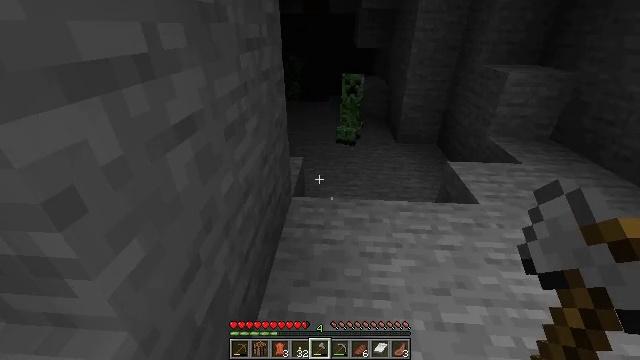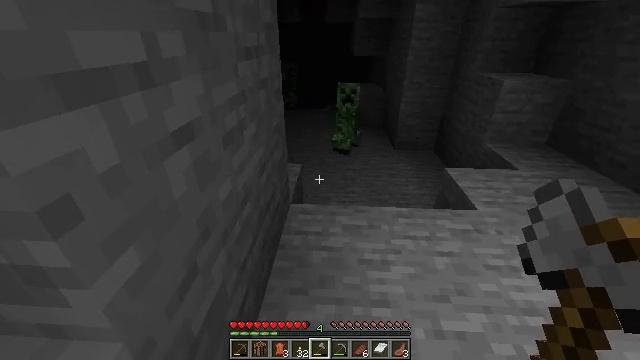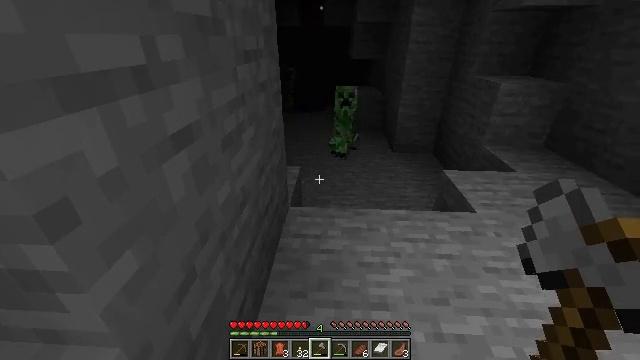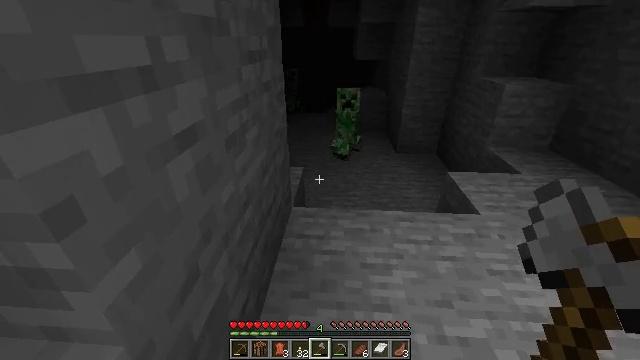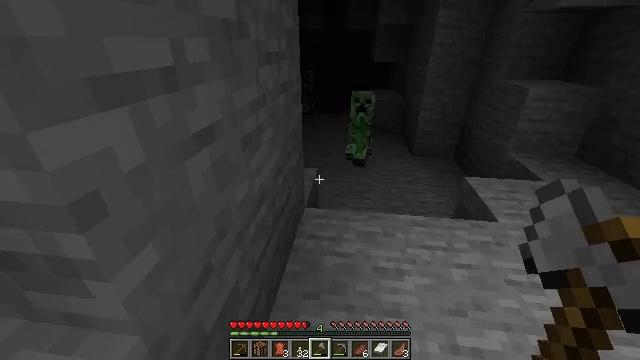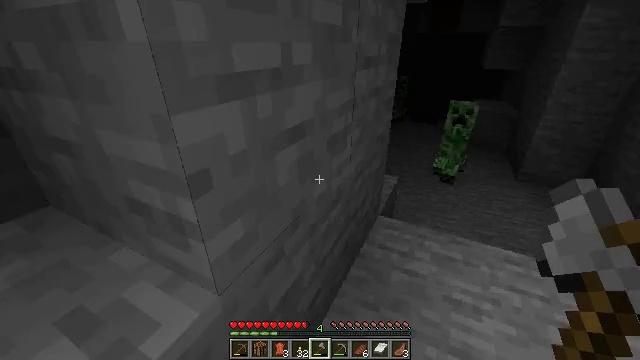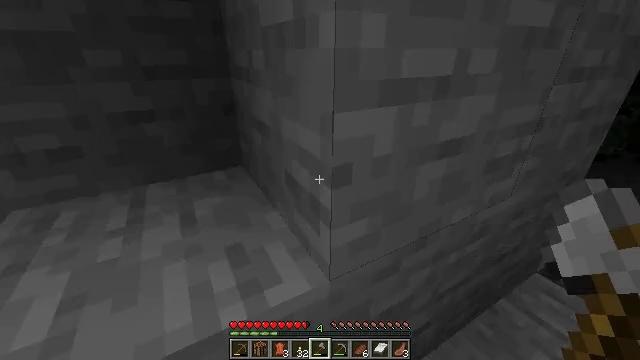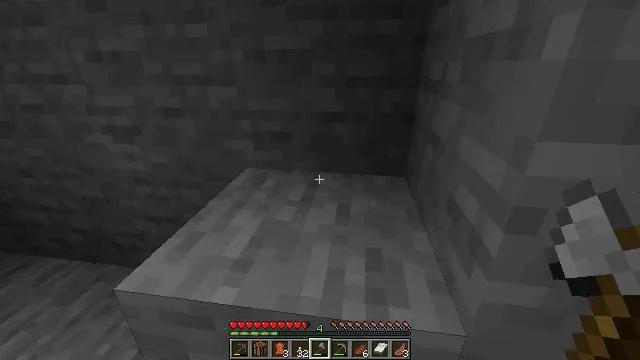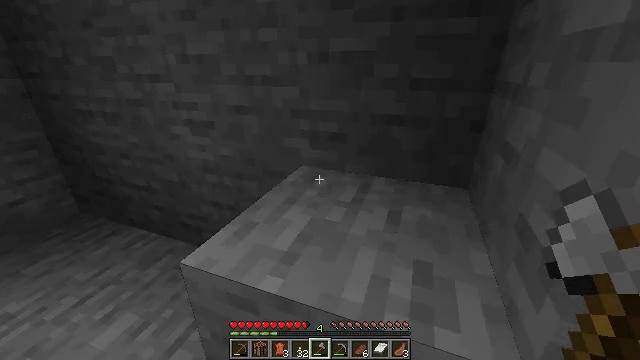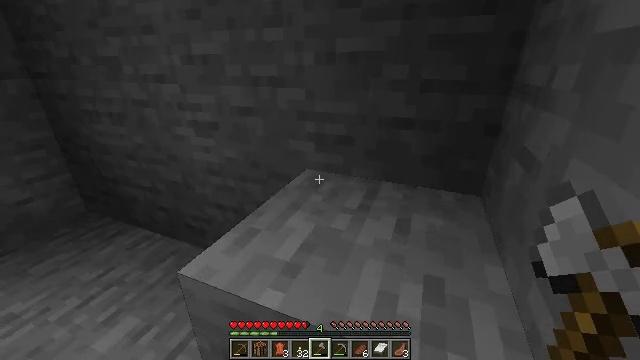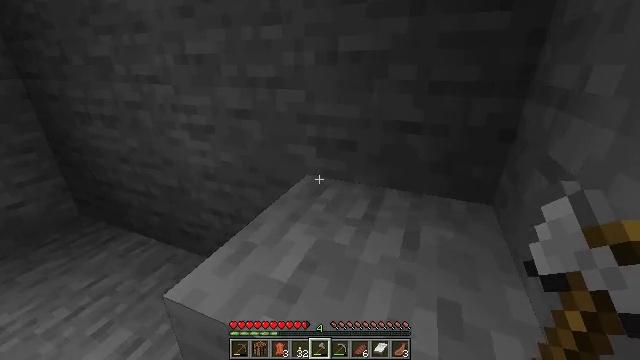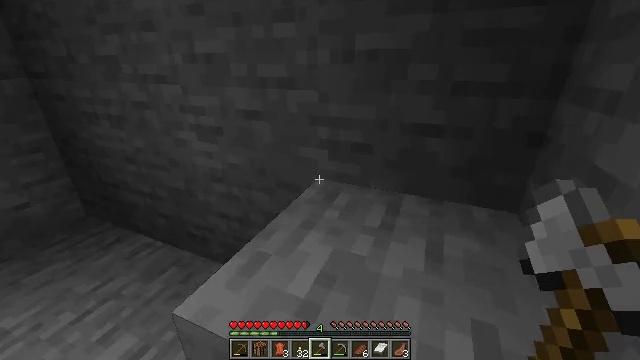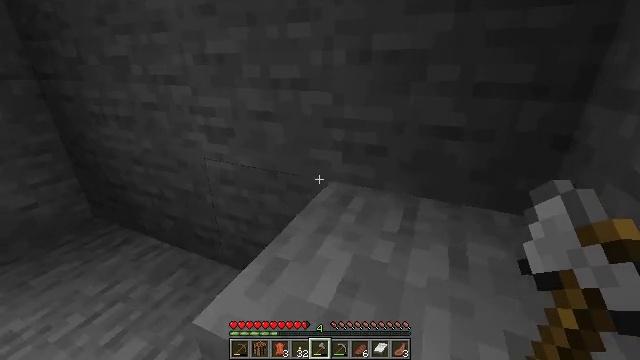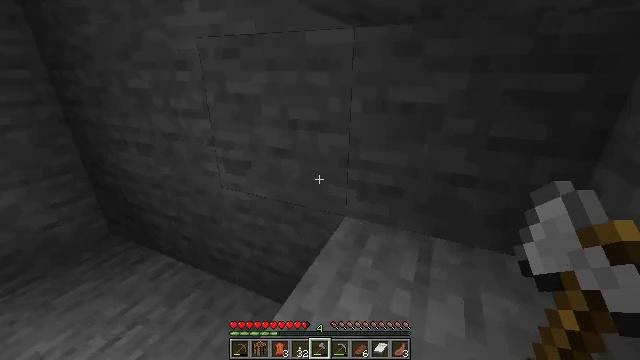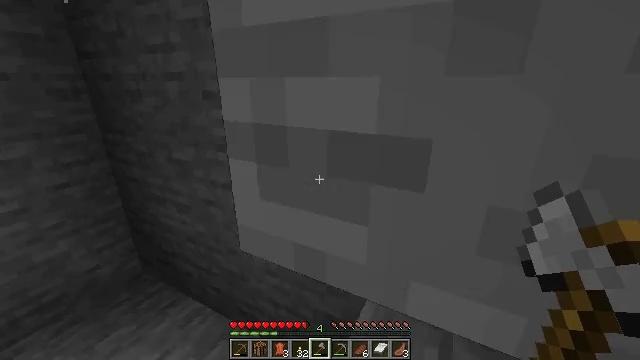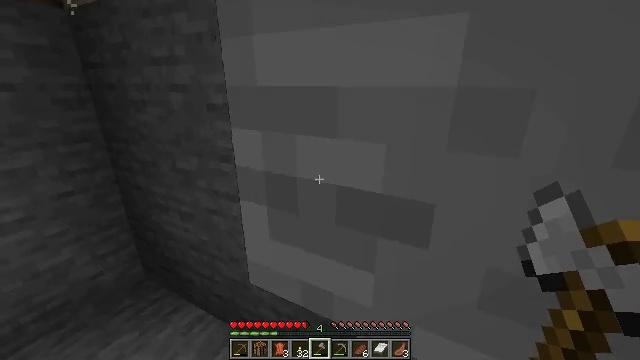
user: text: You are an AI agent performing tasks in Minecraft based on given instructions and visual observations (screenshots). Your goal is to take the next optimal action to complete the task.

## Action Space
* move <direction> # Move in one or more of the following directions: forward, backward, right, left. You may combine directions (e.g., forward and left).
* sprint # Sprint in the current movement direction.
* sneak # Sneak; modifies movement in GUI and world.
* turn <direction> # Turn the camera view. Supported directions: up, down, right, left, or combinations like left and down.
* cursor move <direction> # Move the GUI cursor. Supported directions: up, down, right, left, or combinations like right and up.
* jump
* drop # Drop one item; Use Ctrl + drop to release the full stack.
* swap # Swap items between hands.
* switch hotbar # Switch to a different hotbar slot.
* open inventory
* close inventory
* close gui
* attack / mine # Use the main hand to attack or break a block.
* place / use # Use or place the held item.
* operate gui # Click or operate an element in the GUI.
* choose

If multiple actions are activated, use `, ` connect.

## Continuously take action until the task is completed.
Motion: motion action
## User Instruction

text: Break the dirt block.
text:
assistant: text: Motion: turn up
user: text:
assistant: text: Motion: no_op
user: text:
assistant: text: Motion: no_op
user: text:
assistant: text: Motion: turn left
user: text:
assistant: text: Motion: turn left
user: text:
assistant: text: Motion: turn left and up
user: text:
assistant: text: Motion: turn left and up
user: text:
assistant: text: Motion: turn left
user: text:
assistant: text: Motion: move forward, turn left
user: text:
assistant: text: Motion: move forward
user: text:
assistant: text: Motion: move forward
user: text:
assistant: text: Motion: move forward
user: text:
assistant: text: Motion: move forward, turn left, jump
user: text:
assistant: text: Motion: move forward, turn left and up, jump
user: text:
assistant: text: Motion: move forward, jump
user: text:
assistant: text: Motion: move forward, jump
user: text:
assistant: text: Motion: move forward, turn right and up, jump
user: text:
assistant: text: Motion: move forward, turn right and up, jump
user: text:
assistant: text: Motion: move forward, turn right and up, jump
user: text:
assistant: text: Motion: move forward, turn right, jump
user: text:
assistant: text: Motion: move forward, turn right
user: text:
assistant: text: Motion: move forward, turn right
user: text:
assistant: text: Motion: move forward, turn right
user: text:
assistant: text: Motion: turn right
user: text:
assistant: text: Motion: turn right
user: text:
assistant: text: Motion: no_op
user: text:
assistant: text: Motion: no_op
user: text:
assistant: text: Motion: no_op
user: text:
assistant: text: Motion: turn right and down
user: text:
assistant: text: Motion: no_op